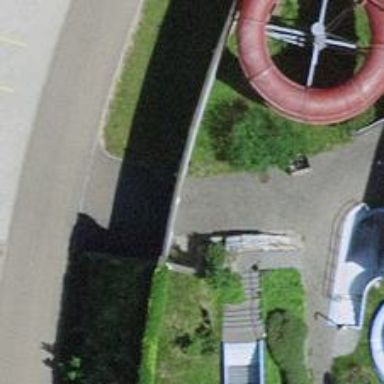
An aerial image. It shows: Entrance with barrier.